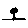
Label: tree